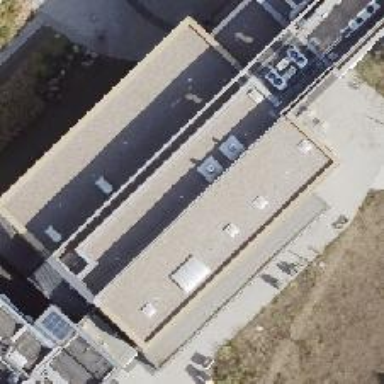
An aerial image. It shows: College building.